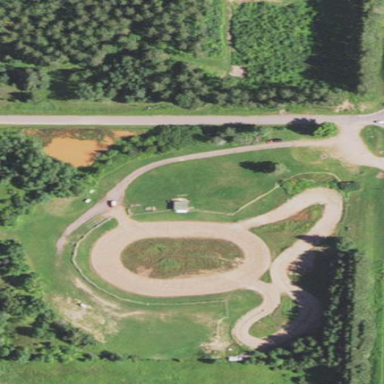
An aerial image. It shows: Sports center tailored for motor sports enthusiasts.